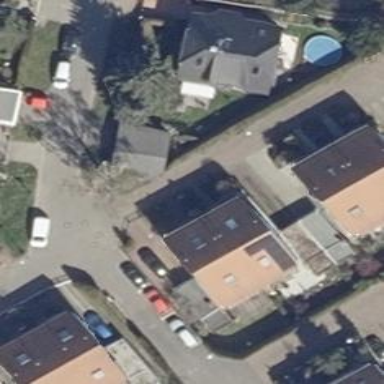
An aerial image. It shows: Living street.